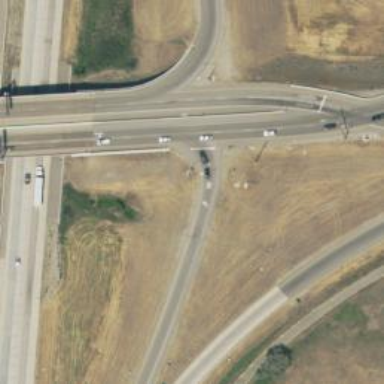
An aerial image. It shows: Asphalt motorway link with Diverging Diamond Interchange (DDI) junction.